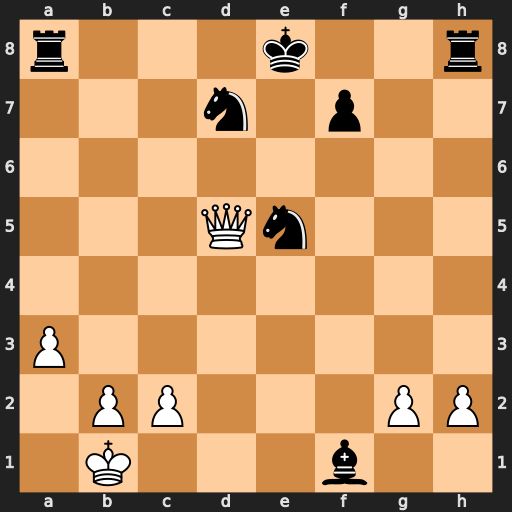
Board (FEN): r3k2r/3n1p2/8/3Qn3/8/P7/1PP3PP/1K3b2
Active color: w
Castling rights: kq
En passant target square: -
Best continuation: Qxa8+ Ke7 Qxh8